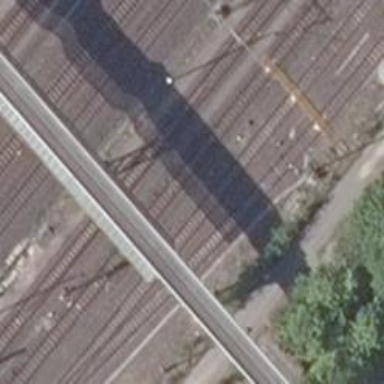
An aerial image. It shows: Wedge used for railway derailment.